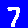
Digit: 7